Field crop: tomato
Growth stage: 2
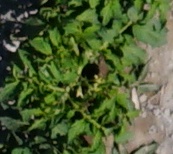
Species: tomato